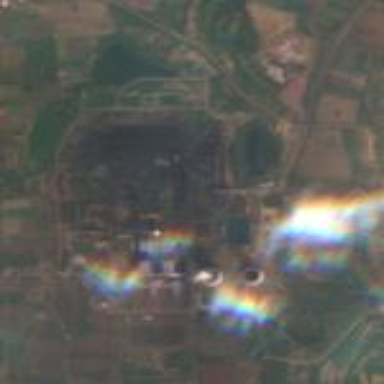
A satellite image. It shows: Coal power plant.